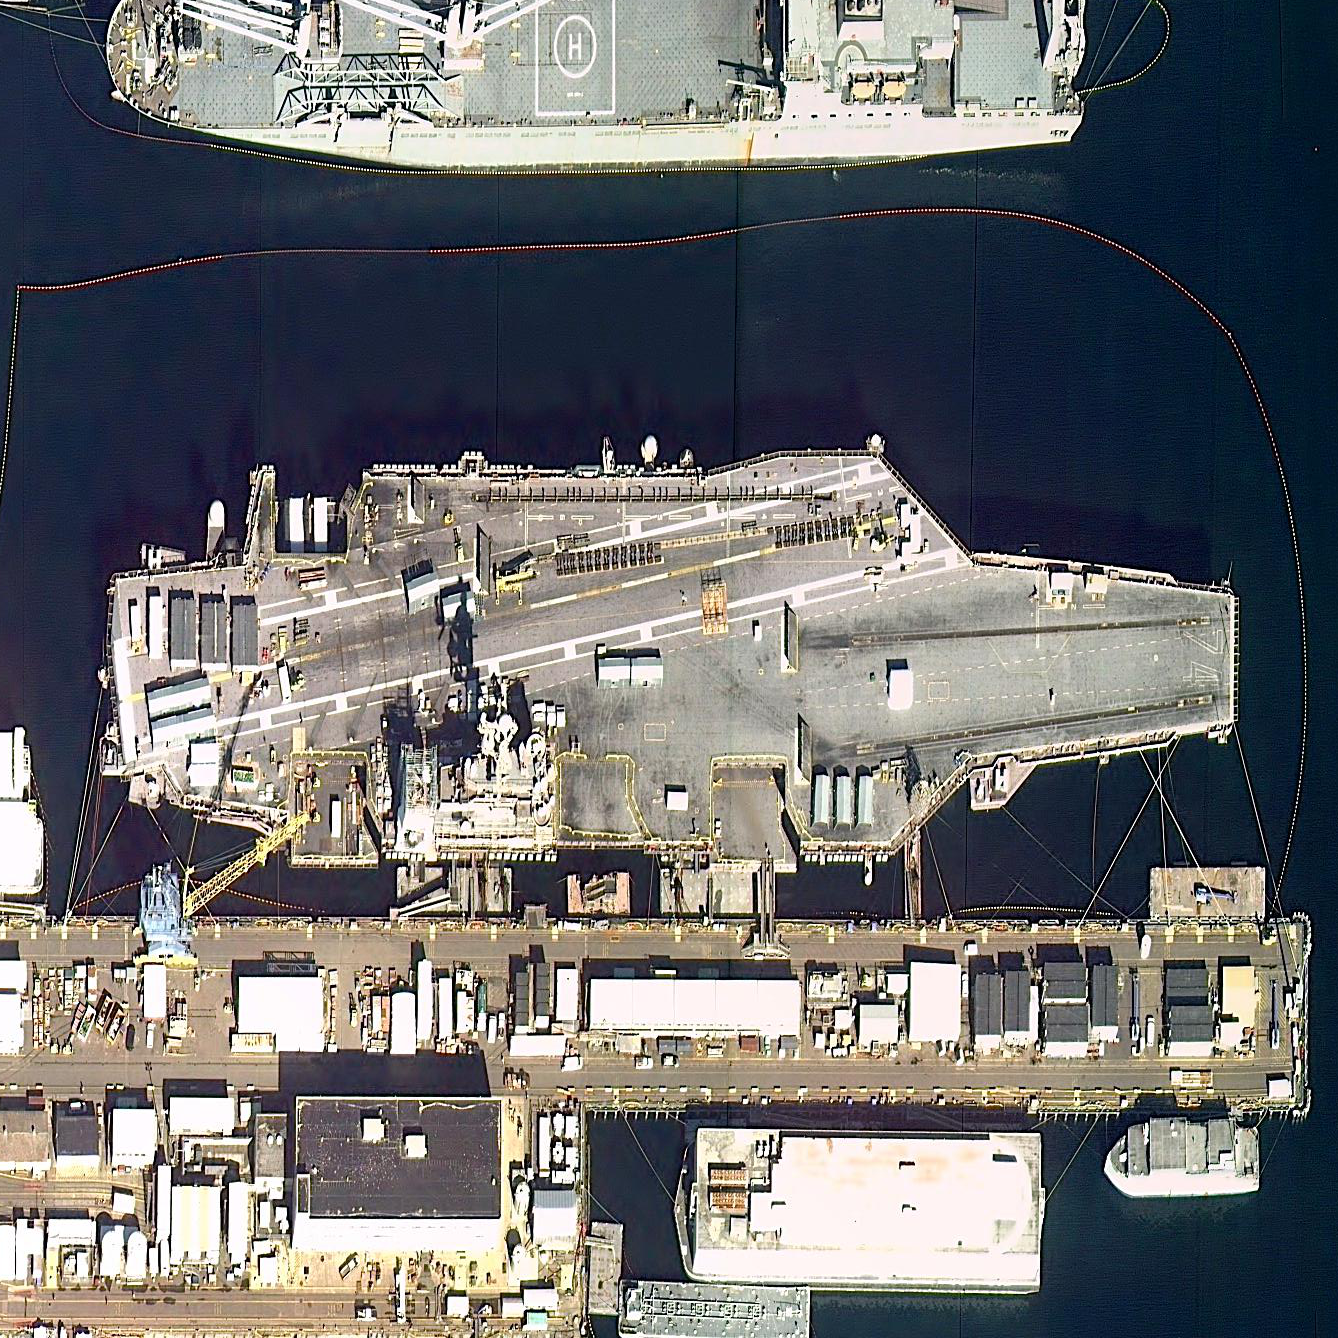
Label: aircraft_carrier